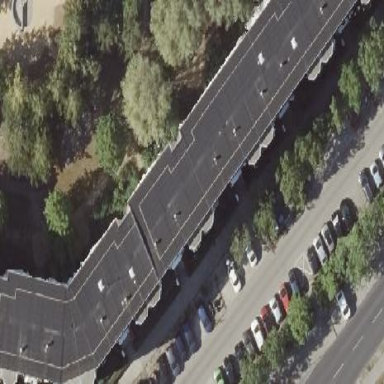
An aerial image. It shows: Flat-roofed apartment building.